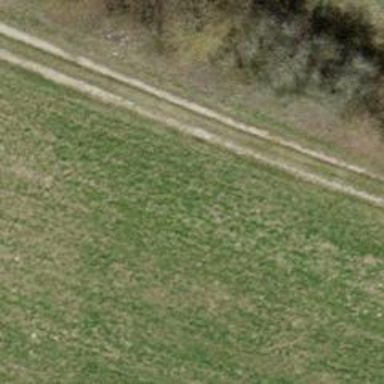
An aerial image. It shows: Agricultural track with grade3 tracktype suitable for agricultural vehicles.